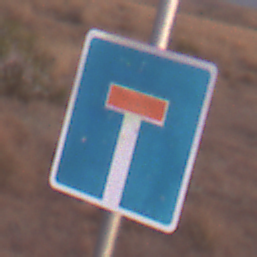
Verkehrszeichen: Sackgasse
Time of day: SunriseSunset
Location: Outdoor (Nature)
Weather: PartlyCloudy
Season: NotSpecified
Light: Natural